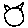
Label: cat